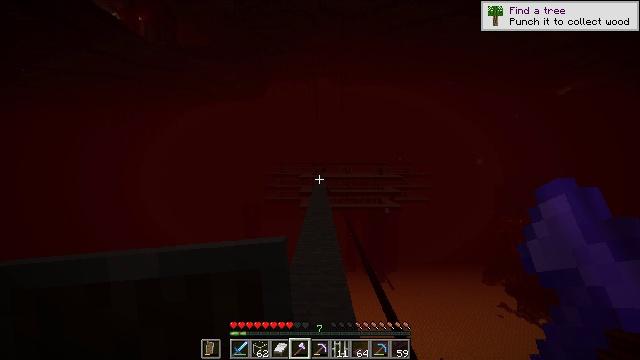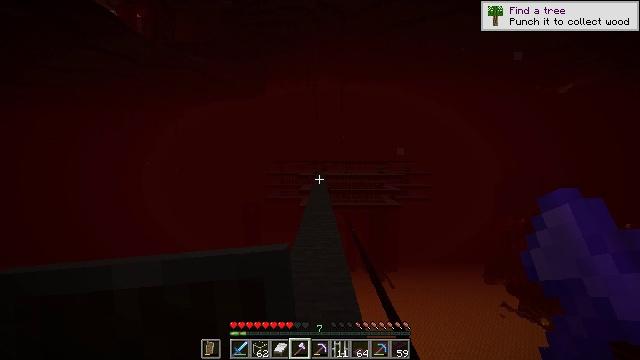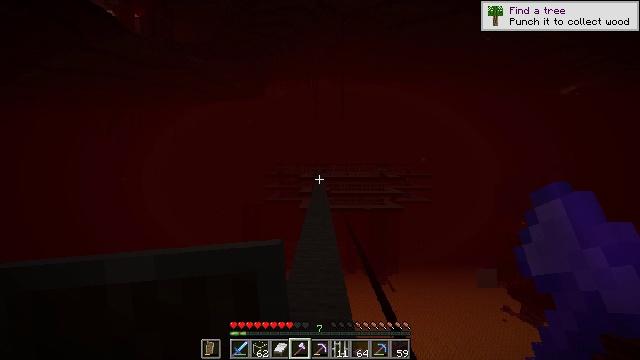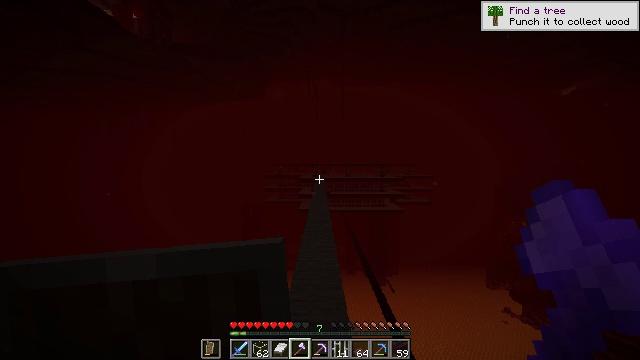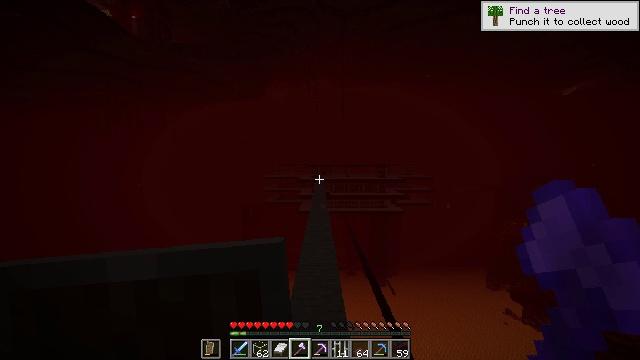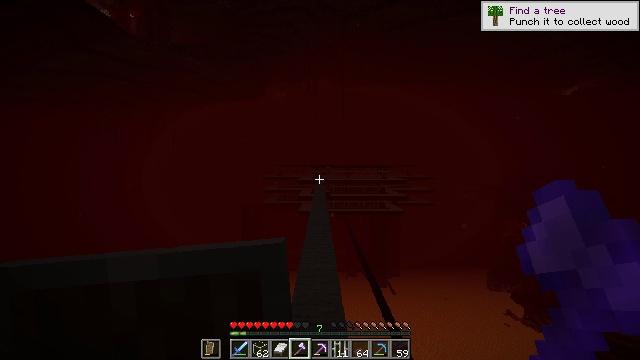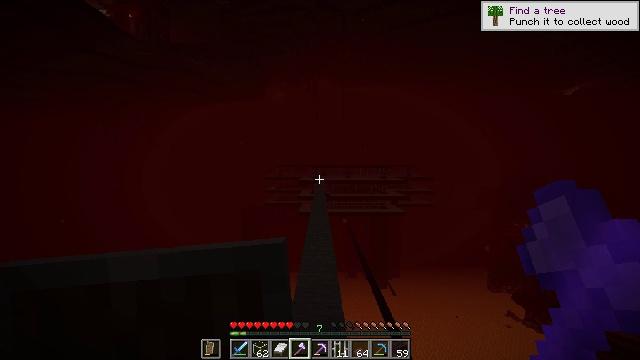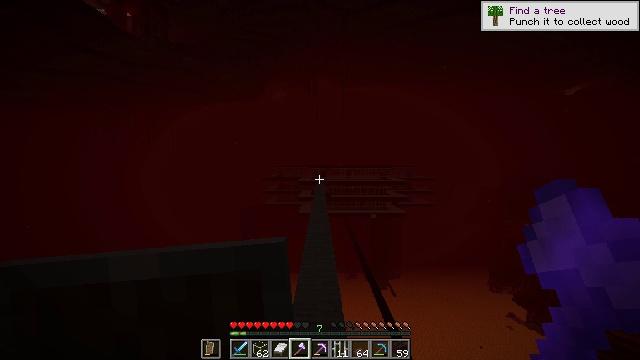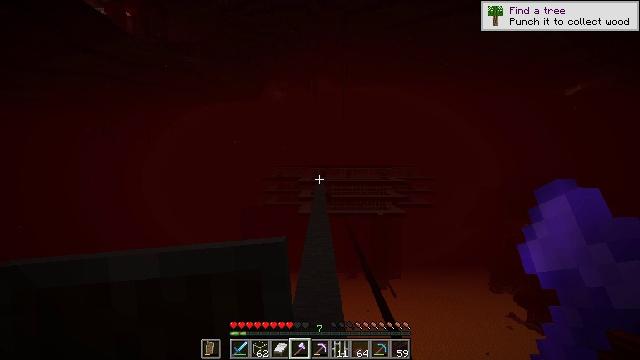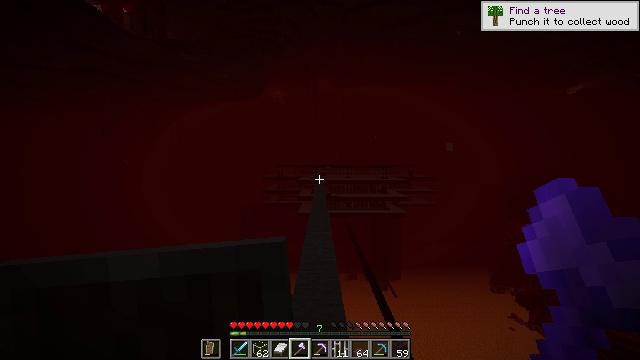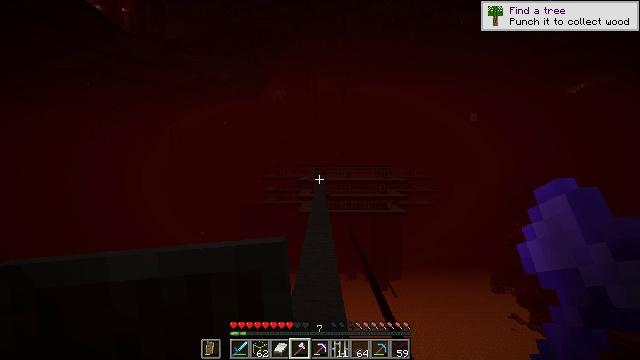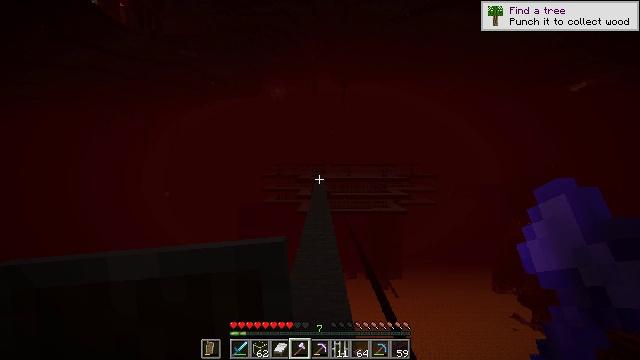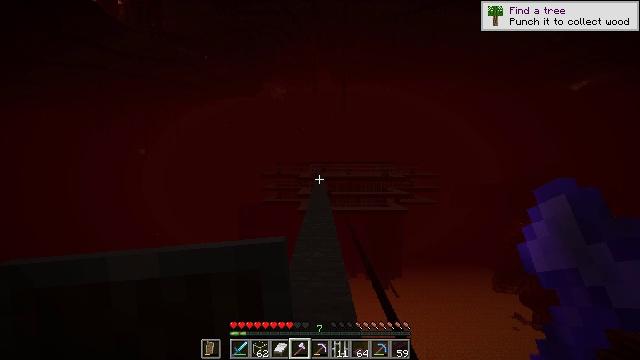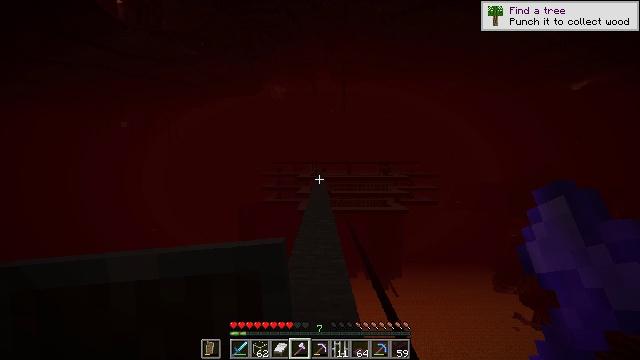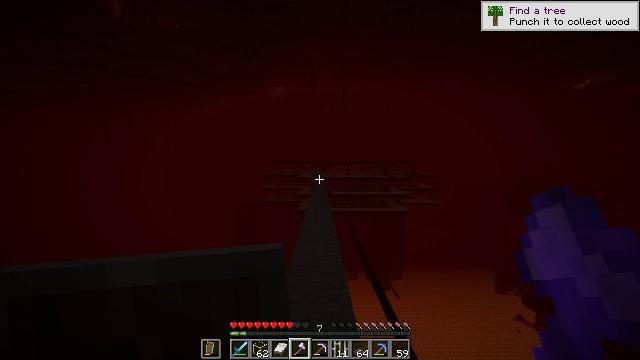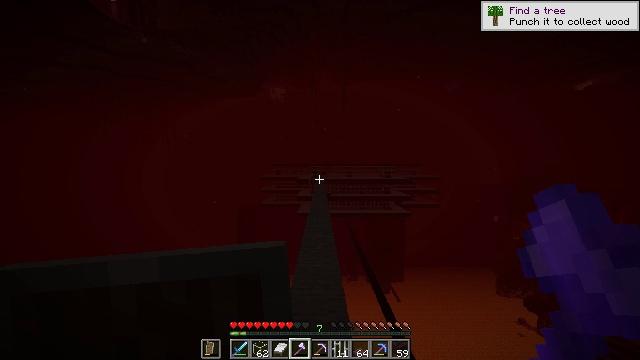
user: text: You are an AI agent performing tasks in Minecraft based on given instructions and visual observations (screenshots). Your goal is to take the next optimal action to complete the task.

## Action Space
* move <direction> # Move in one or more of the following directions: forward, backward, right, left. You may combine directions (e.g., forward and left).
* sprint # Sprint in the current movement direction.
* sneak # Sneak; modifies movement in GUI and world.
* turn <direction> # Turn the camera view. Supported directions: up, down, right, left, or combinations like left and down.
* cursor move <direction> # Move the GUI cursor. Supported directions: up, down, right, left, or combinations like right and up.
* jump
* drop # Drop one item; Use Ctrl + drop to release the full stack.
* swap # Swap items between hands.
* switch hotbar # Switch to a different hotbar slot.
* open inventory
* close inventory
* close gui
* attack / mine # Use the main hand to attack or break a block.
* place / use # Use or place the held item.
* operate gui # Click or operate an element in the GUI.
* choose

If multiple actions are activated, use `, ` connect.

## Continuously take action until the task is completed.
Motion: motion action
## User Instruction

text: Mine the wither rose for crafting.
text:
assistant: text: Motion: move forward, jump
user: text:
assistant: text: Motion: move forward, jump
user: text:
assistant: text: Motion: move forward, jump
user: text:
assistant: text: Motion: move forward, jump
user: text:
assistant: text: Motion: move forward, jump
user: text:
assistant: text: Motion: move forward, jump
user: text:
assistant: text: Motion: move forward, jump
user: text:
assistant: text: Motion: move forward, jump
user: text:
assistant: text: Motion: move forward, jump
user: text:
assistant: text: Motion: move forward, jump
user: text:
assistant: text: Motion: move forward, jump
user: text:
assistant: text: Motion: move forward, jump
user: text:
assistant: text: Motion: move forward, jump
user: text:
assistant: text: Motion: move forward, jump
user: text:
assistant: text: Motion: move forward, jump
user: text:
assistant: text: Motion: move forward, jump
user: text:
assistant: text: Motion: move forward, jump
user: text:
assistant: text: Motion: move forward, jump
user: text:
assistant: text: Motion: move forward, jump
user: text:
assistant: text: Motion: move forward, jump
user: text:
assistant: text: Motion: move forward, jump
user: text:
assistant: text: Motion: move forward, jump
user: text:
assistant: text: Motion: move forward, jump
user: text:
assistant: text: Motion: move forward, jump
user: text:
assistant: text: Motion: move forward, jump
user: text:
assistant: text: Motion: move forward, jump
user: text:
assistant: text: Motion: move forward, jump
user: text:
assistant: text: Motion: move forward, jump
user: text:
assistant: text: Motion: move forward, jump
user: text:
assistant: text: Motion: move forward, jump